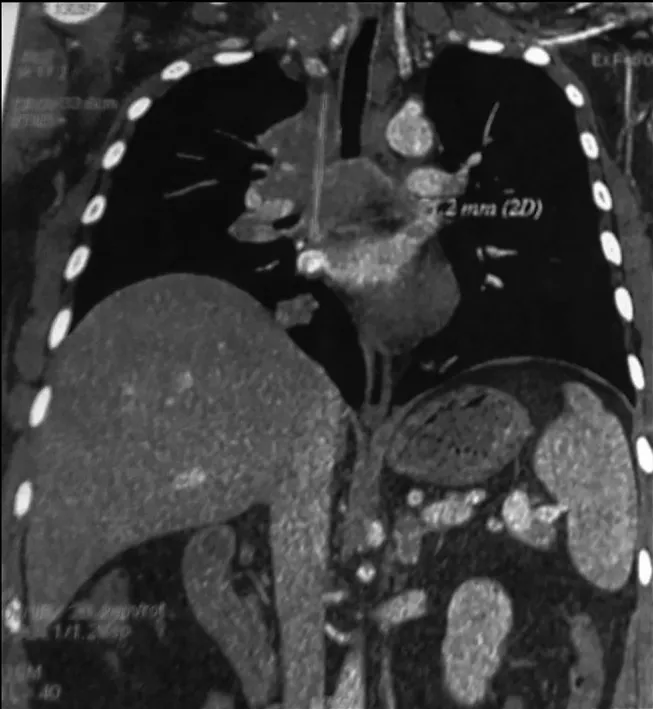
Coronal section of the computed tomography chest demonstrating a bulky tumor invading the carina, the right main bronchus, the pericardium with a subpleural right node.
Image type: radiology (ct)